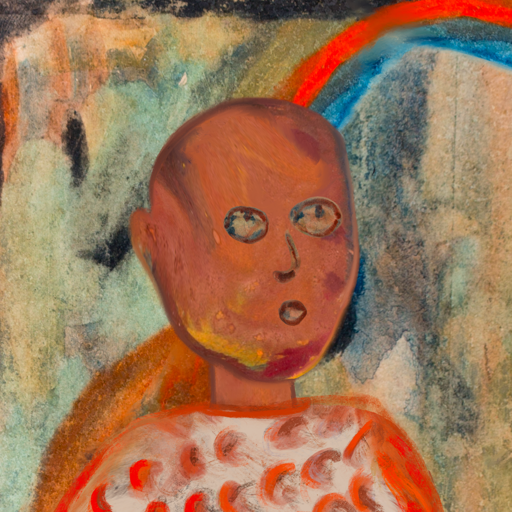
Background: Childish, Head And Neck Side: Mother_And_Son_Son, Face Side: Orphan, Bust: Rupkatha, Hair Side: Blank, Head Accessory: Blank, Second Necklace: Blank, Necklace: Blank, Baby: Blank